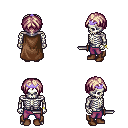
a pixel art fantasy rpg character, male body template, skeleton, brown cape, magenta pants, white blonde parted hairstyle, purple tiara, bracelets, brown shoes, dagger, four views (front, back, left, right), 2x2 character sprite sheet, small pixel art, hard edges, no anti-aliasing